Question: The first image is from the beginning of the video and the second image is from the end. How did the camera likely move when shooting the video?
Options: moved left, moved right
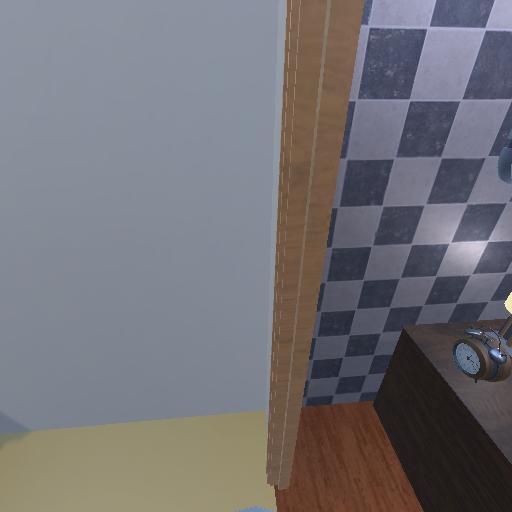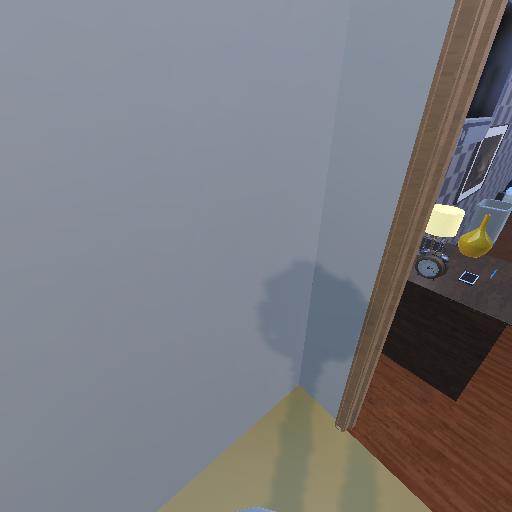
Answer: moved left